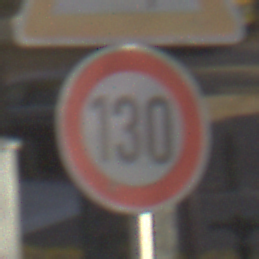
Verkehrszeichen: Geschwindigkeit130
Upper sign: SeitenwindVonRechts
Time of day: SunriseSunset
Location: Outdoor (Urban)
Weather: PartlyCloudy
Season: Autumn
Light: Natural